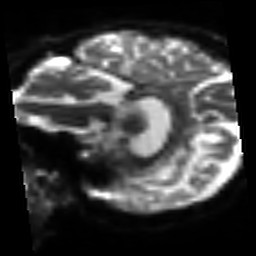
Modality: sbref
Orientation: sagittal
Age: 62
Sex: female
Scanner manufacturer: siemens
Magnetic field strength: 3 T
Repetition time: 3.2 s
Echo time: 0.081 s